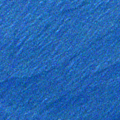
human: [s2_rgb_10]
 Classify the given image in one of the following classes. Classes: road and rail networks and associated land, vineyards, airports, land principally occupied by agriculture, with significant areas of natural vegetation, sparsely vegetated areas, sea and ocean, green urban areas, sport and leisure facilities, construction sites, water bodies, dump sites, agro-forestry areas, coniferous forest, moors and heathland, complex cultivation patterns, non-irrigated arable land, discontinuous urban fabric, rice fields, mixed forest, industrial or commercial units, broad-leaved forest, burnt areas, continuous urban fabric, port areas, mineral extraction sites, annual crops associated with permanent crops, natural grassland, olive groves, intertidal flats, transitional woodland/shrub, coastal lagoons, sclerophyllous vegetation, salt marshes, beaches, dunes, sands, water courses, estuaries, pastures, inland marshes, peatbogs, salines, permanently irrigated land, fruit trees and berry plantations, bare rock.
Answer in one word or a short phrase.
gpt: sea and ocean